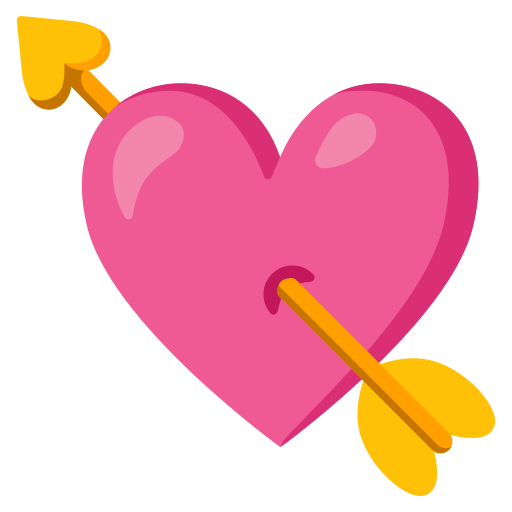
Emoji: 💘